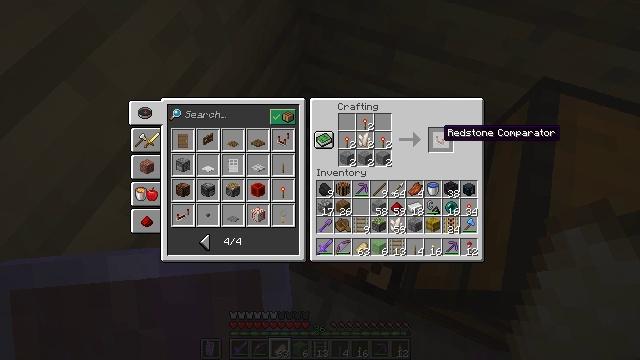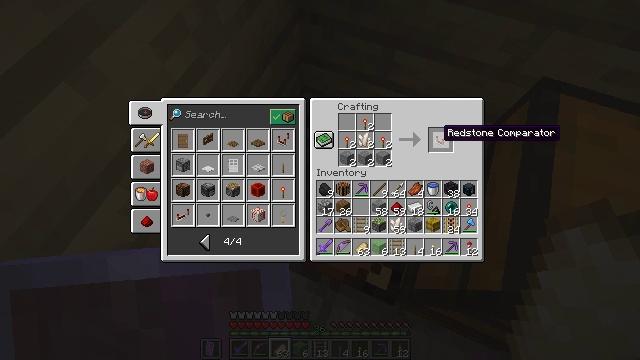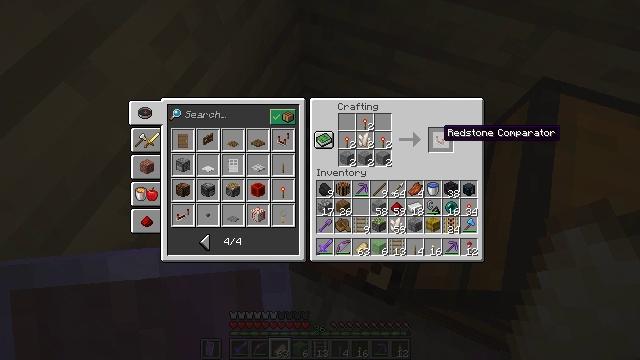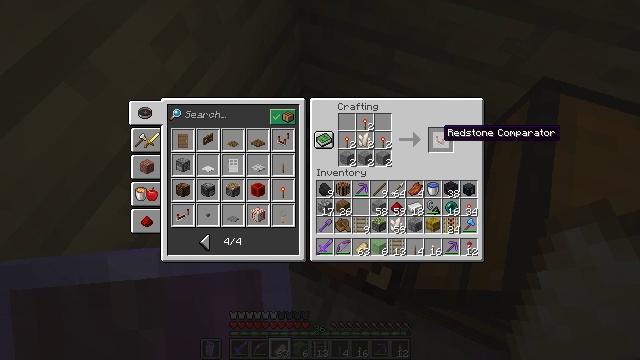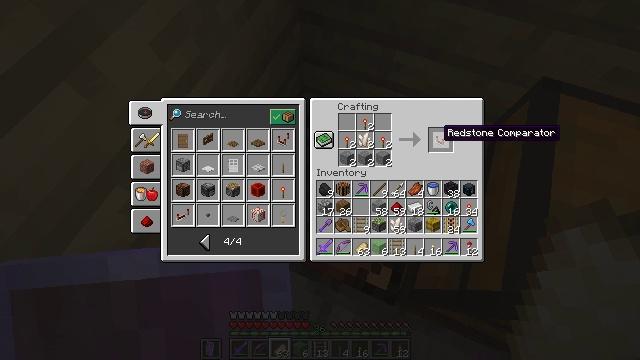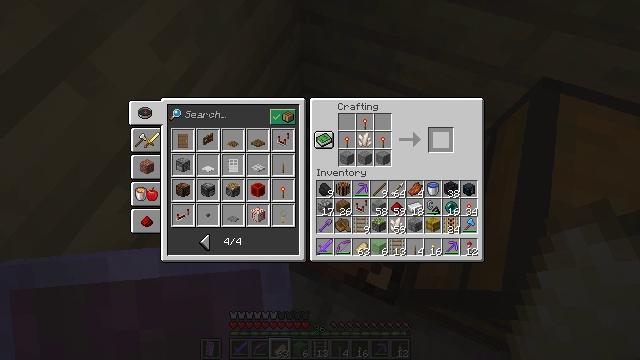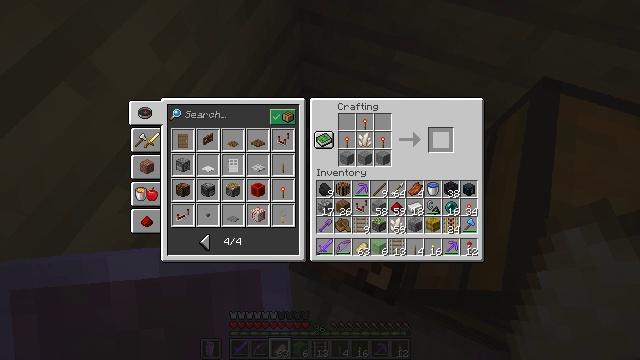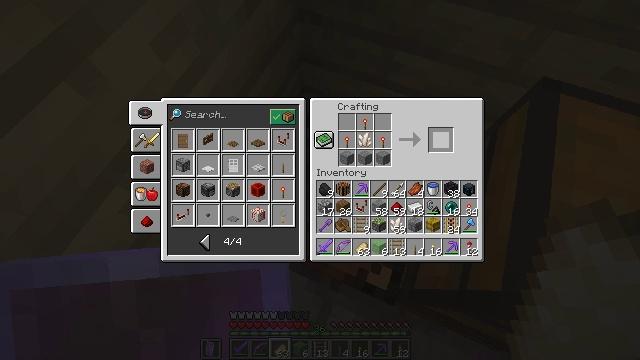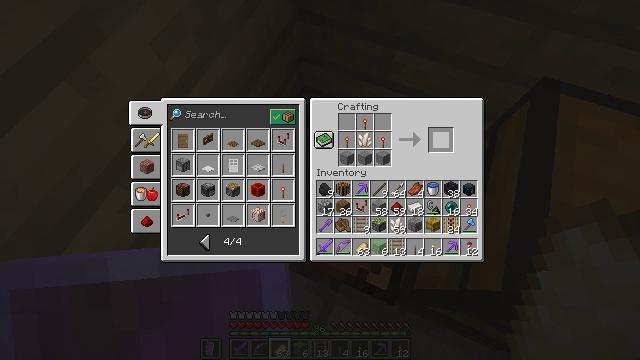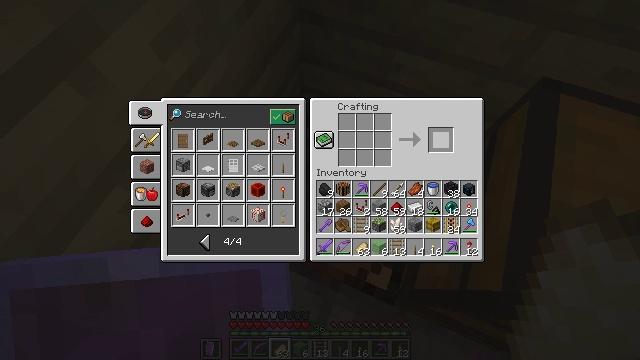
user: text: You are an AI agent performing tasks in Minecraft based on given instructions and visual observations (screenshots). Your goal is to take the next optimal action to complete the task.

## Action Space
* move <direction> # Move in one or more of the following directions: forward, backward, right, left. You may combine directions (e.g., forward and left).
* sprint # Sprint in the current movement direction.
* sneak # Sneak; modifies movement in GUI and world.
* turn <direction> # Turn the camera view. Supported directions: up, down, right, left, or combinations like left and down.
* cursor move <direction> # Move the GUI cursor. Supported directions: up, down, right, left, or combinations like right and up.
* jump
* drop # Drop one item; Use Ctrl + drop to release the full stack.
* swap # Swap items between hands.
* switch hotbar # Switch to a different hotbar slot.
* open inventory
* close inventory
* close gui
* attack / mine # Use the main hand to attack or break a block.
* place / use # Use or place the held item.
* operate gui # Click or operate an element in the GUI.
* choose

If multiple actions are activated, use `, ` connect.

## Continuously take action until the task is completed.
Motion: motion action
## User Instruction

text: Combine redstone torches, stone, and nether quartz to make a comparator.
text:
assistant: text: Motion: sneak
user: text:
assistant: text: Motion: sneak
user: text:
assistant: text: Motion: sneak
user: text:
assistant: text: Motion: sneak
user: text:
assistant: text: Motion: sneak, attack / mine
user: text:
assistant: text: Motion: sneak, attack / mine
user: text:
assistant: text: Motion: sneak, attack / mine
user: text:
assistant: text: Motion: sneak, attack / mine
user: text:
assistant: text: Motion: sneak, attack / mine
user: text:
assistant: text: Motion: sneak